Brain MRI, t1w sequence, axial 2D slice.
Patient: age 29, sex M, weight 78 kg, height 1.78 m
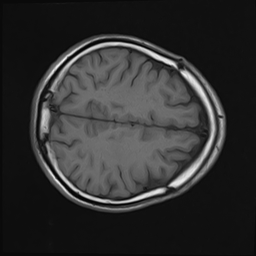